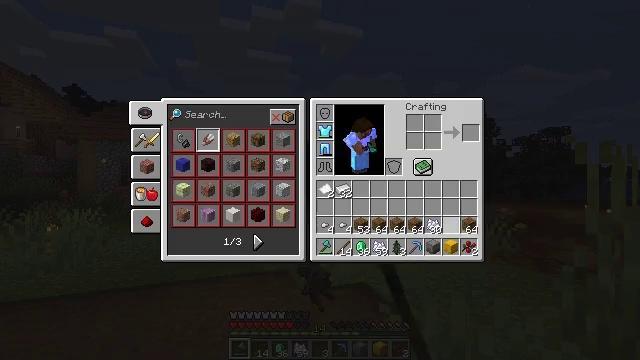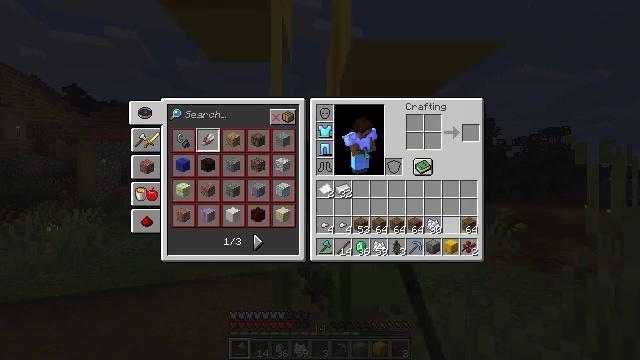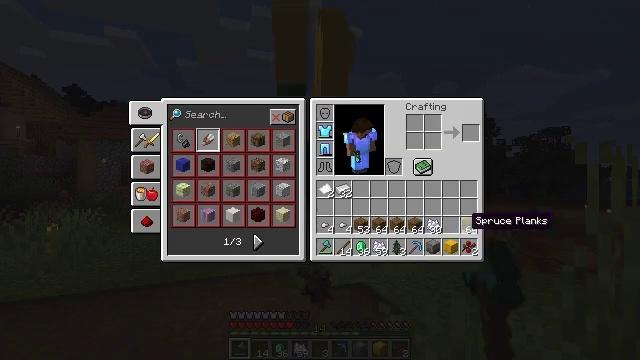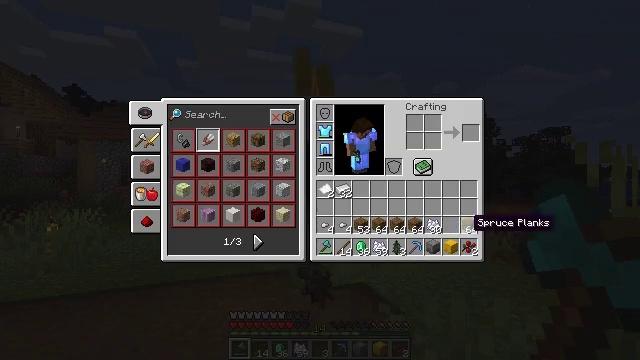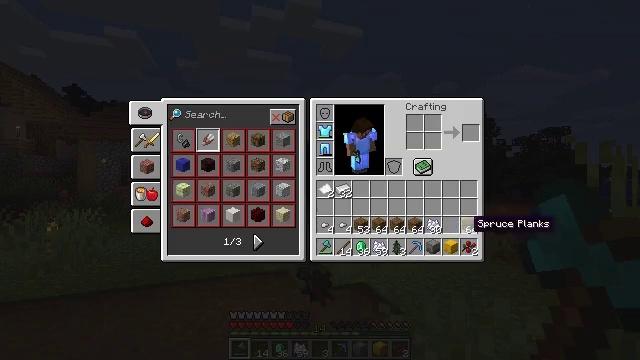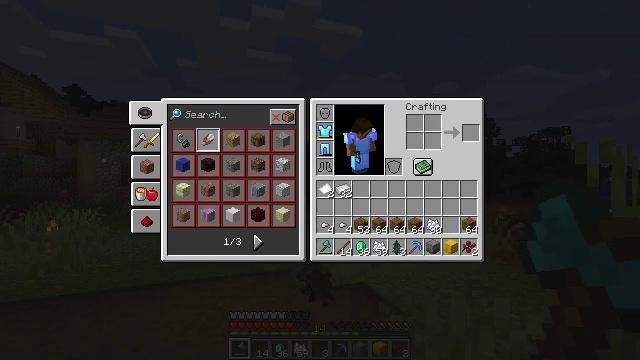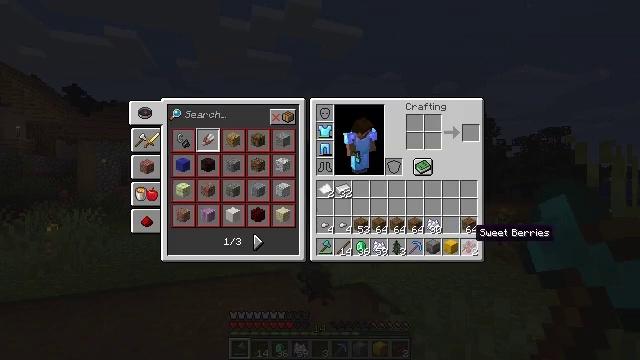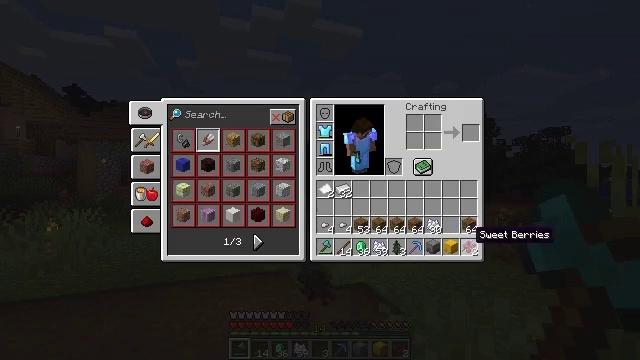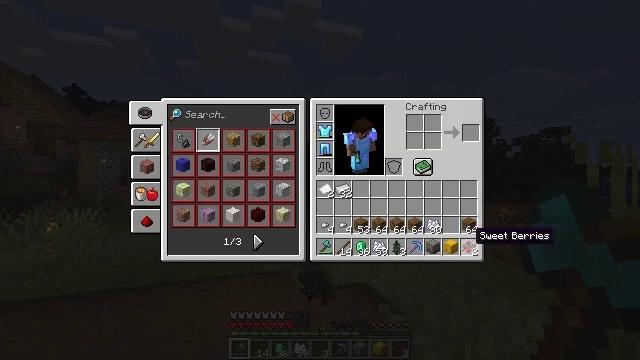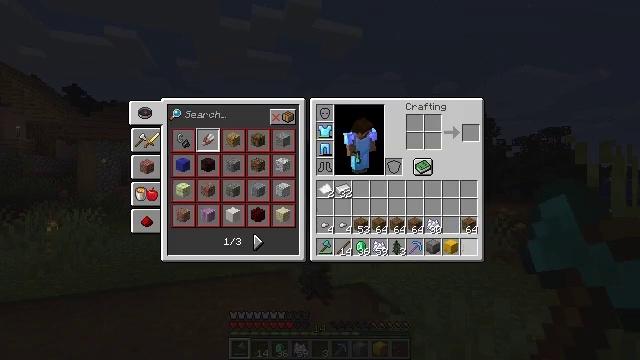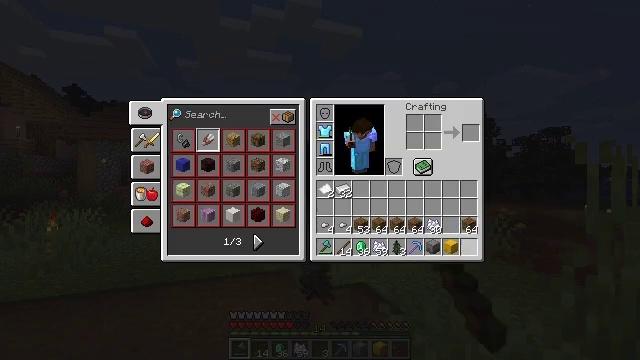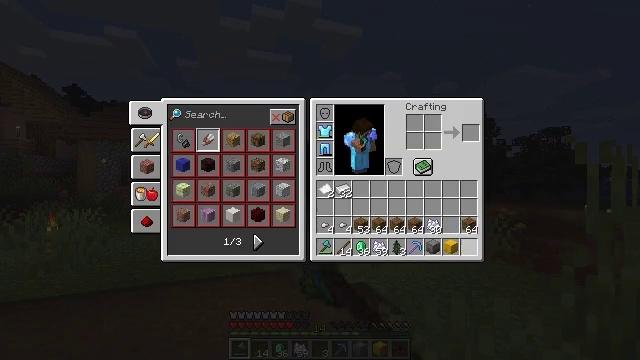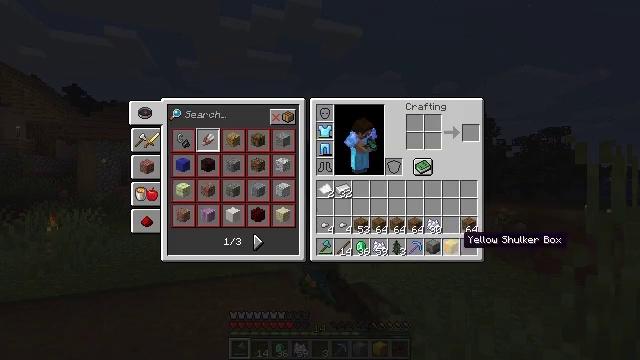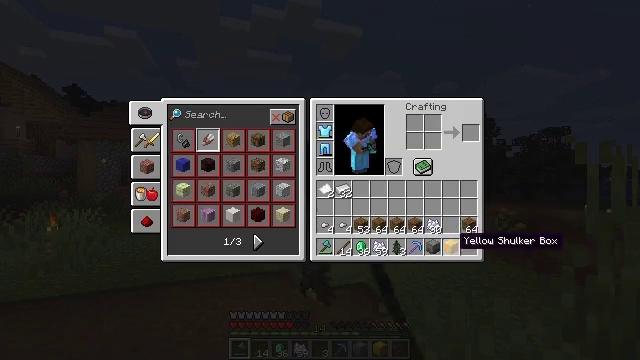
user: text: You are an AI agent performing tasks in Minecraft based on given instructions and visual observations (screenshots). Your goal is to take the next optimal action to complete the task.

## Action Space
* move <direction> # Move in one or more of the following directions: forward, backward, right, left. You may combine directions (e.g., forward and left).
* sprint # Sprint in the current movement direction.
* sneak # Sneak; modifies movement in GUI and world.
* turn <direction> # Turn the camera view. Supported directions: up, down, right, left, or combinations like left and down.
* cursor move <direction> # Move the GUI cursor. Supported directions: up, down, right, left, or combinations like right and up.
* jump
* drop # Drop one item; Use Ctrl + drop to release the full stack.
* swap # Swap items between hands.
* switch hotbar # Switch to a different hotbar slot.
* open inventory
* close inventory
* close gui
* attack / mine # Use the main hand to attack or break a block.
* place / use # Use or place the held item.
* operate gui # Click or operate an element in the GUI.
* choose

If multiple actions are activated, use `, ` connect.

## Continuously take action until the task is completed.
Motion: motion action
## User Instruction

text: Drop some sweet berries.
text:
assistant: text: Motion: sprint, open gui
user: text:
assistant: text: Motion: sprint
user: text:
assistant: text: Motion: sprint
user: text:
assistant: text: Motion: sprint
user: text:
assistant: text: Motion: sprint
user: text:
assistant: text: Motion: sprint, cursor move down
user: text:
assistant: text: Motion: sprint
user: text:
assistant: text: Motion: sprint
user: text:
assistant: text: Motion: sprint, drop
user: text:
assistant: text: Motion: sprint, drop
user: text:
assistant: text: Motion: sprint, drop
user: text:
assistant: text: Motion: sprint, cursor move left
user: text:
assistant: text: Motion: sprint
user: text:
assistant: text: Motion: sprint